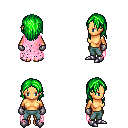
a pixel art fantasy rpg character, female body template, human, tanned skin, pink tattered cape, teal pants, green long hairstyle, metal gloves, metal boots, four views (front, back, left, right), 2x2 character sprite sheet, small pixel art, hard edges, no anti-aliasing